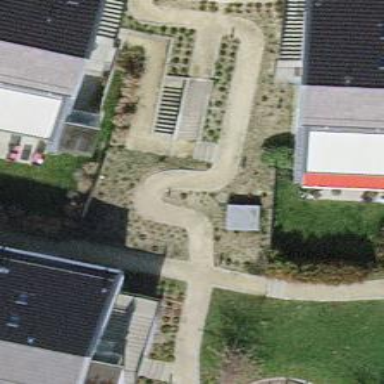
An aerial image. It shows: Set of steps on the road.